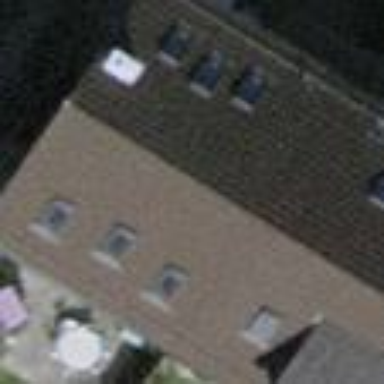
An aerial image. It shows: Semidetached house with tiled roof.